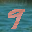
Label: 9